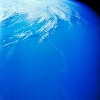
Label: water